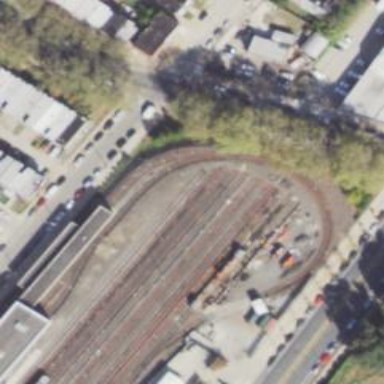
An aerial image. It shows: Yard area with electrified rail tracks.